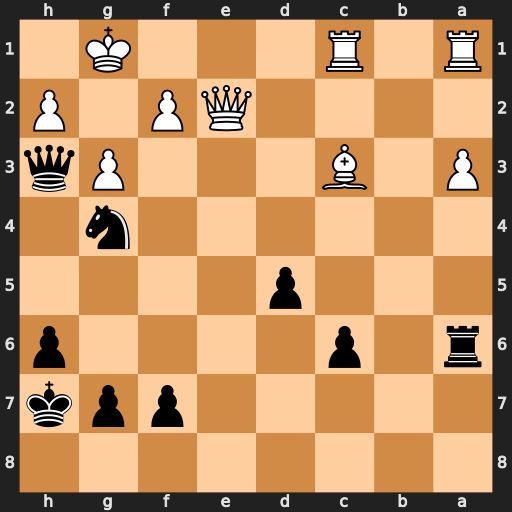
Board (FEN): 8/5ppk/r1p4p/3p4/6n1/P1B3Pq/4QP1P/R1R3K1
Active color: b
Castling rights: -
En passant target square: -
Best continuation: Qxh2+ Kf1 Qh1#